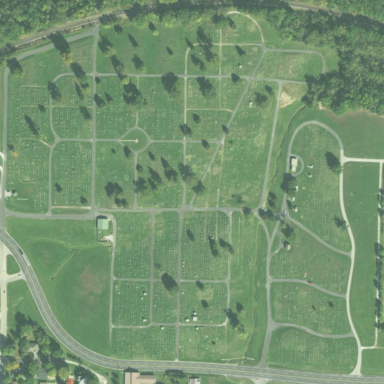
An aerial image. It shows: Cemetery.